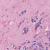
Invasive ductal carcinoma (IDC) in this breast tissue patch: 1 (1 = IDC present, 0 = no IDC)